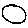
Label: circle